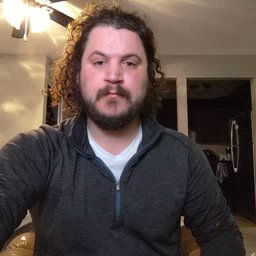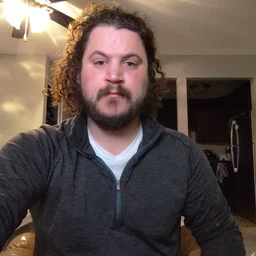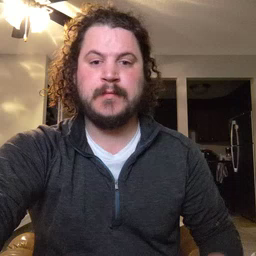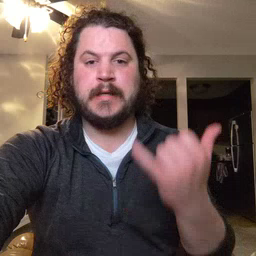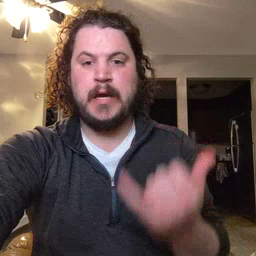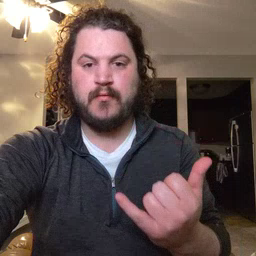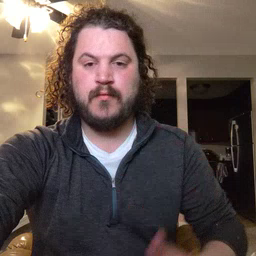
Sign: now